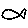
Label: fish